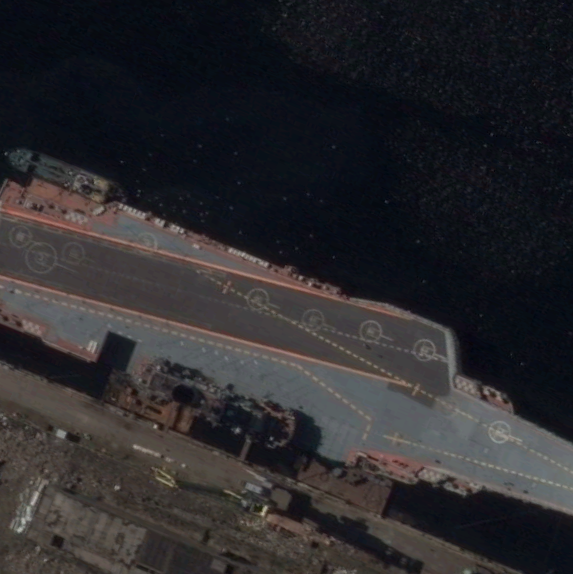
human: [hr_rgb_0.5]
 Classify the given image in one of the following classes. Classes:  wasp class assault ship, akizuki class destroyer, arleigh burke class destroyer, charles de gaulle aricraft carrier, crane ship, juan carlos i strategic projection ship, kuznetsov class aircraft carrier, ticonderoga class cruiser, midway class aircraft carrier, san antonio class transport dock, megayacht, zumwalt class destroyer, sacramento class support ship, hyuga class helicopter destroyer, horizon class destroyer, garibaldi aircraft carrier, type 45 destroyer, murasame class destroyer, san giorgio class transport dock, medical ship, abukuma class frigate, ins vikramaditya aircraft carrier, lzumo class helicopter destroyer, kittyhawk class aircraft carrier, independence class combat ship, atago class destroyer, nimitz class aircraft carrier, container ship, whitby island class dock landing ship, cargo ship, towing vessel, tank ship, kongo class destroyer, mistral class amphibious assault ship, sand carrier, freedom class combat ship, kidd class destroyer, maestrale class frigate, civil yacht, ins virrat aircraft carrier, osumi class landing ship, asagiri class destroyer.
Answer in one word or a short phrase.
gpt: Kuznetsov class aircraft carrier